Field crop: maize
Growth stage: 2
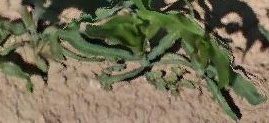
Species: maize